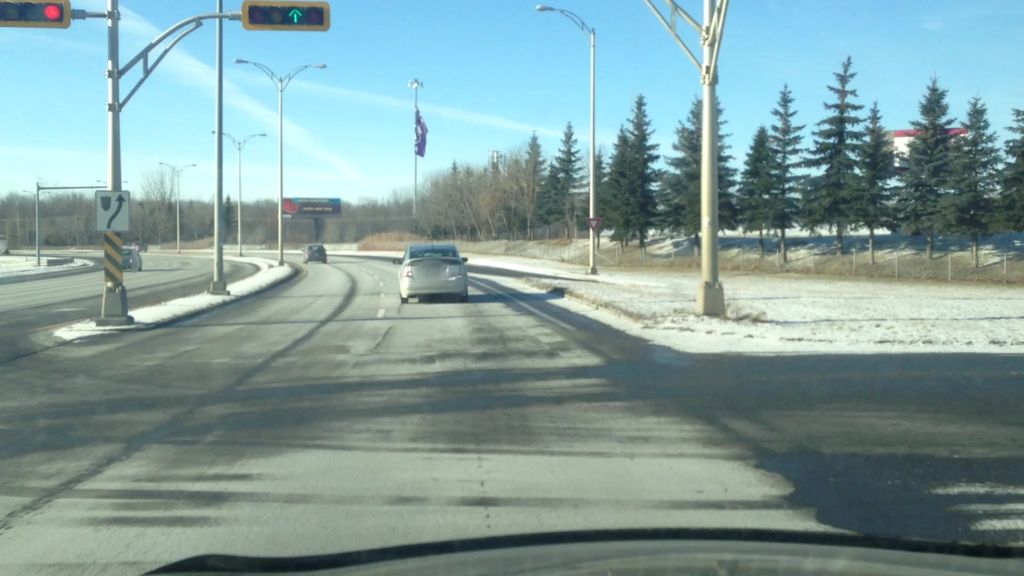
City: montreal